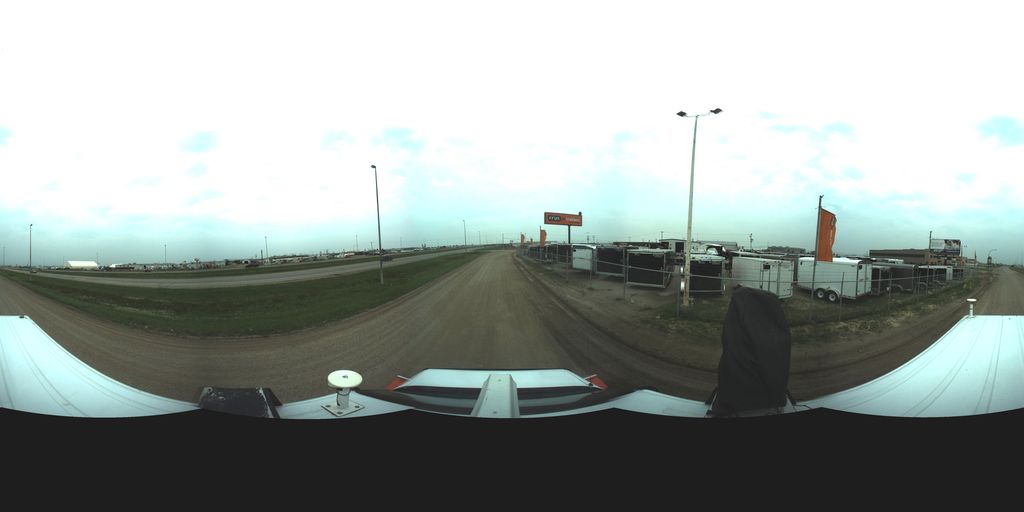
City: saskatoon